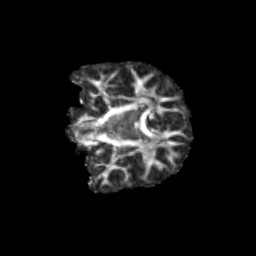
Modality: FA
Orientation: coronal
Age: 11
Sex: male
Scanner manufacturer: siemens
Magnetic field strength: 3 T
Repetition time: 3.8 s
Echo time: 0.07 s